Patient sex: M
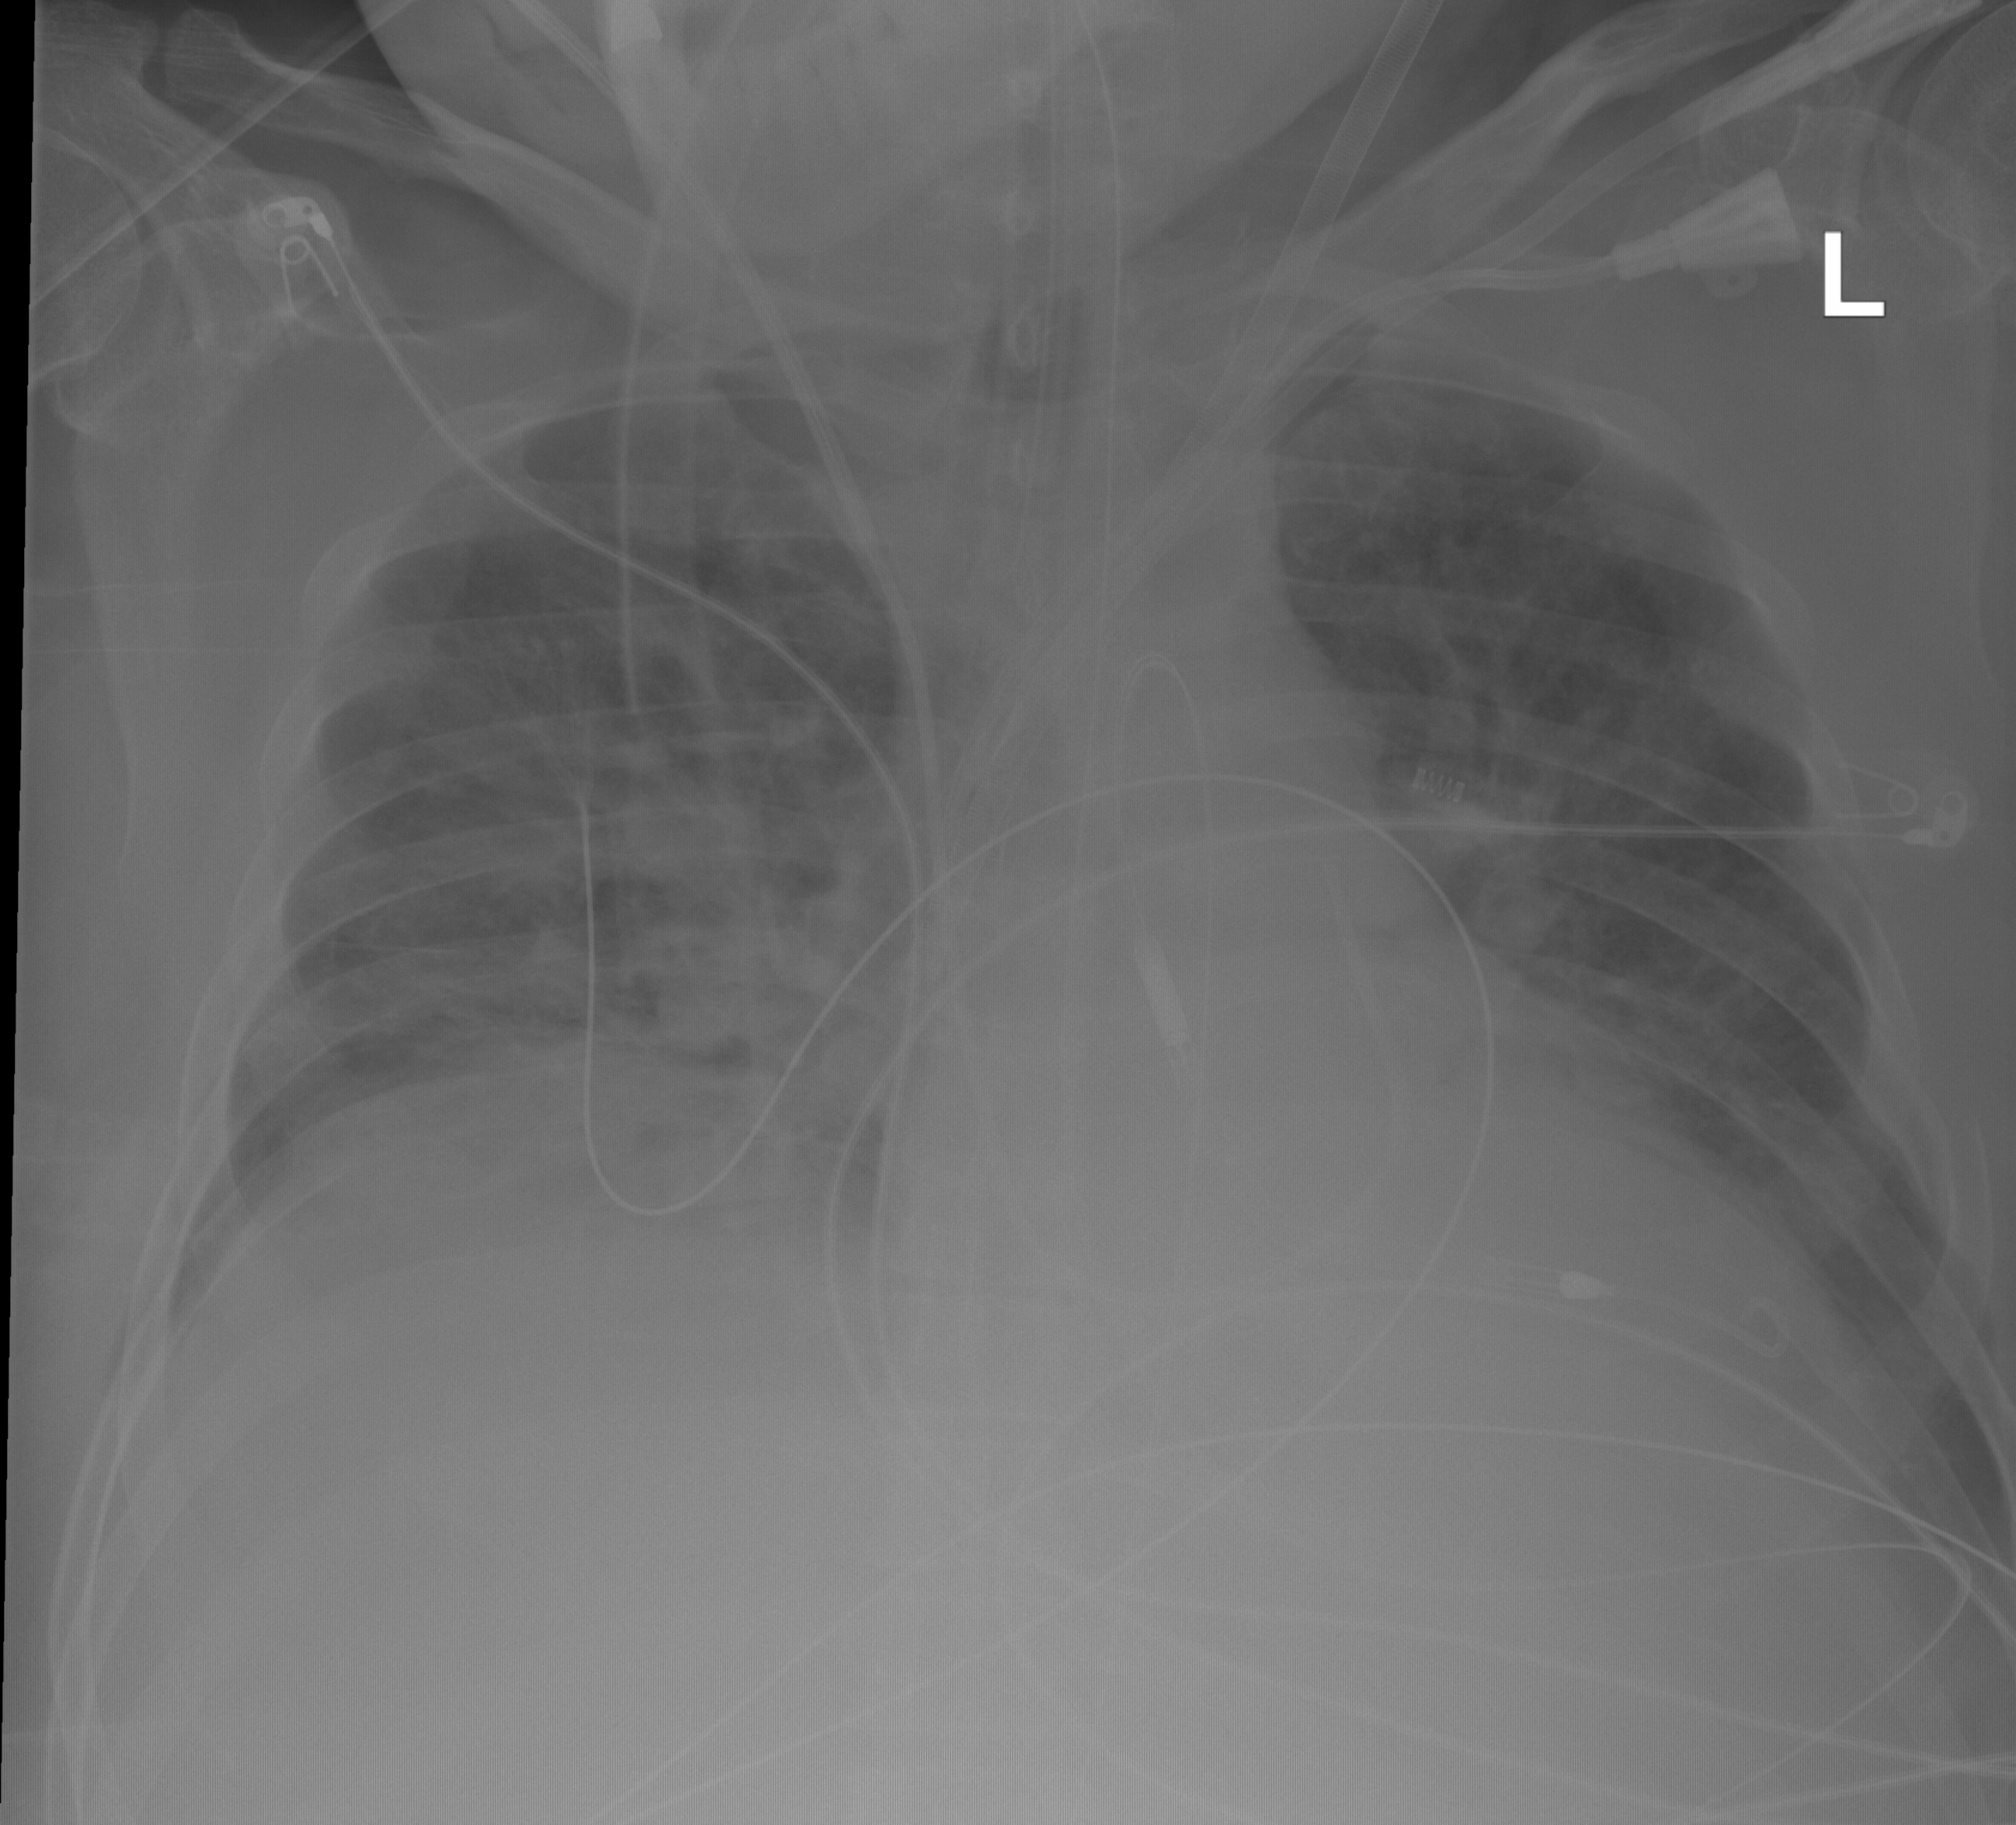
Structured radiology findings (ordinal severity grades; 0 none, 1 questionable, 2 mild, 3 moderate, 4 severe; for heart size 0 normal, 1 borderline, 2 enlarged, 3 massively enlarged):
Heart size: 1
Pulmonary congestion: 2
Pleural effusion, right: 0
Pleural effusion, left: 0
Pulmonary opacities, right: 2
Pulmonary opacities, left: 0
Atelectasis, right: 2
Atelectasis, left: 0